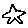
Label: star